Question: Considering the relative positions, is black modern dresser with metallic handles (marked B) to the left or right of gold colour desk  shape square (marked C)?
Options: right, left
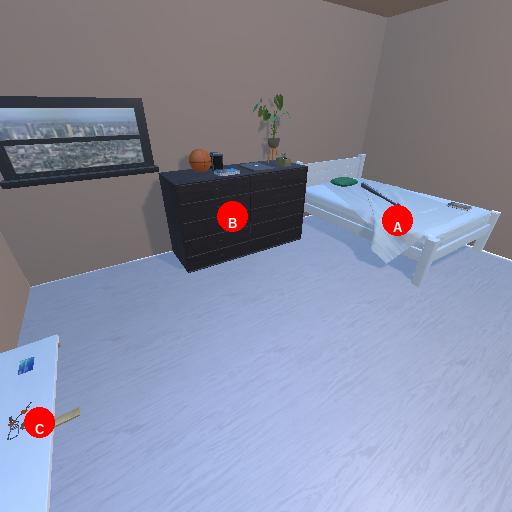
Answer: right